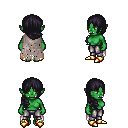
a pixel art fantasy rpg character, female body template, orc, green skin, gray tattered cape, metal pants, raven right-swept hairstyle, gold boots, four views (front, back, left, right), 2x2 character sprite sheet, small pixel art, hard edges, no anti-aliasing